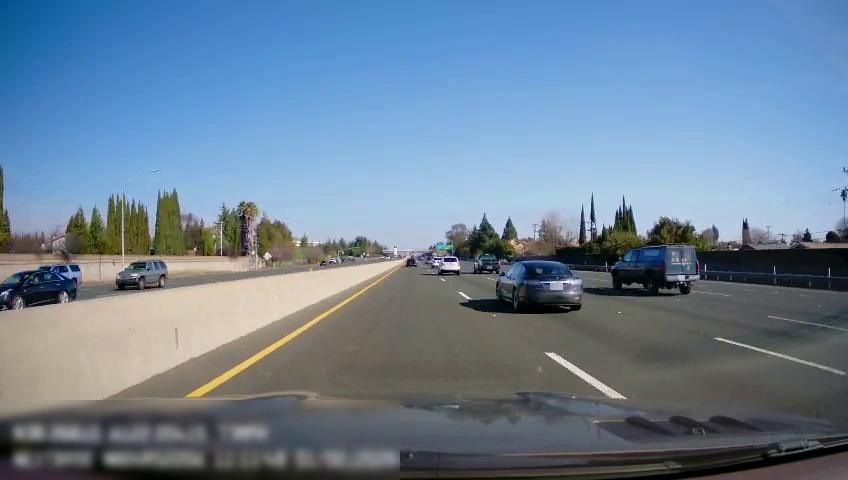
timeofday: Day
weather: Sunny
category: Drivable Space
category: Drivable Space
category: Vehicles | Car
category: Vehicles | SUV
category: Vehicles | Car
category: Vehicles | SUV
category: Vehicles | Car
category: Vehicles | Truck
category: Vehicles | SUV
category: Vehicles | Car
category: Vehicles | SUV
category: Vehicles | Truck
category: Vehicles | SUV
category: Lanes | Alternate Lane
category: Lanes | Current Lane
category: Lanes | Current Lane
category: Lanes | Alternate Lane
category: Lanes | Alternate Lane